Question: I am a high schooler who only has about 8 months of coding experience so dumb down your answers please.
I am coding a game for my class and I know, as should everyone who codes, that inheritance only goes down the chain, not up.
My question is a tad long but starts with this: Is two-way horizontal inheritance possible? Let me explain with an image:

Now that you see my picture, and what I mean by two-way horizontal inheritance, I now ask has anyone in the wide world created java code that makes the link shown by the red arrow possible?
When answering: I now about chaining ex. A extends JPanel, B extends A, therefore B extends JPanel, so don't tell me to chain anything. I am simply asking if there is any code from Oracle that is in development to make the bridge shown by the red arrow, or if there are any people out there who have code that can create the aforementioned bridge.
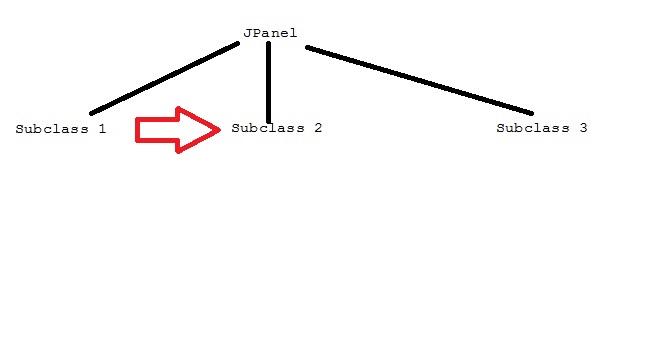
Answer: Short answer is no - Java is single inheritance, so a class can not extend multiple classes. This is generally an indication that you should rethink your design. Without knowing specifics, it's hard to tell, but if Subclass1 and Subclass2 are similar, is there an abstract class you could create that extends JPanel, and then Subclass1 and Subclass2 could each extend that abstract class?